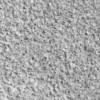
Label: not_dusty